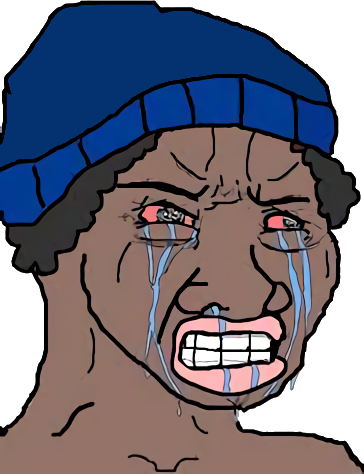
Label: 5_Blackjak